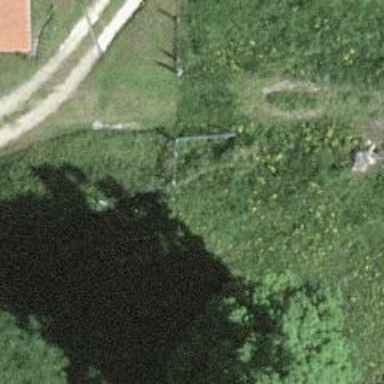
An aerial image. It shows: Gate.